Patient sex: M
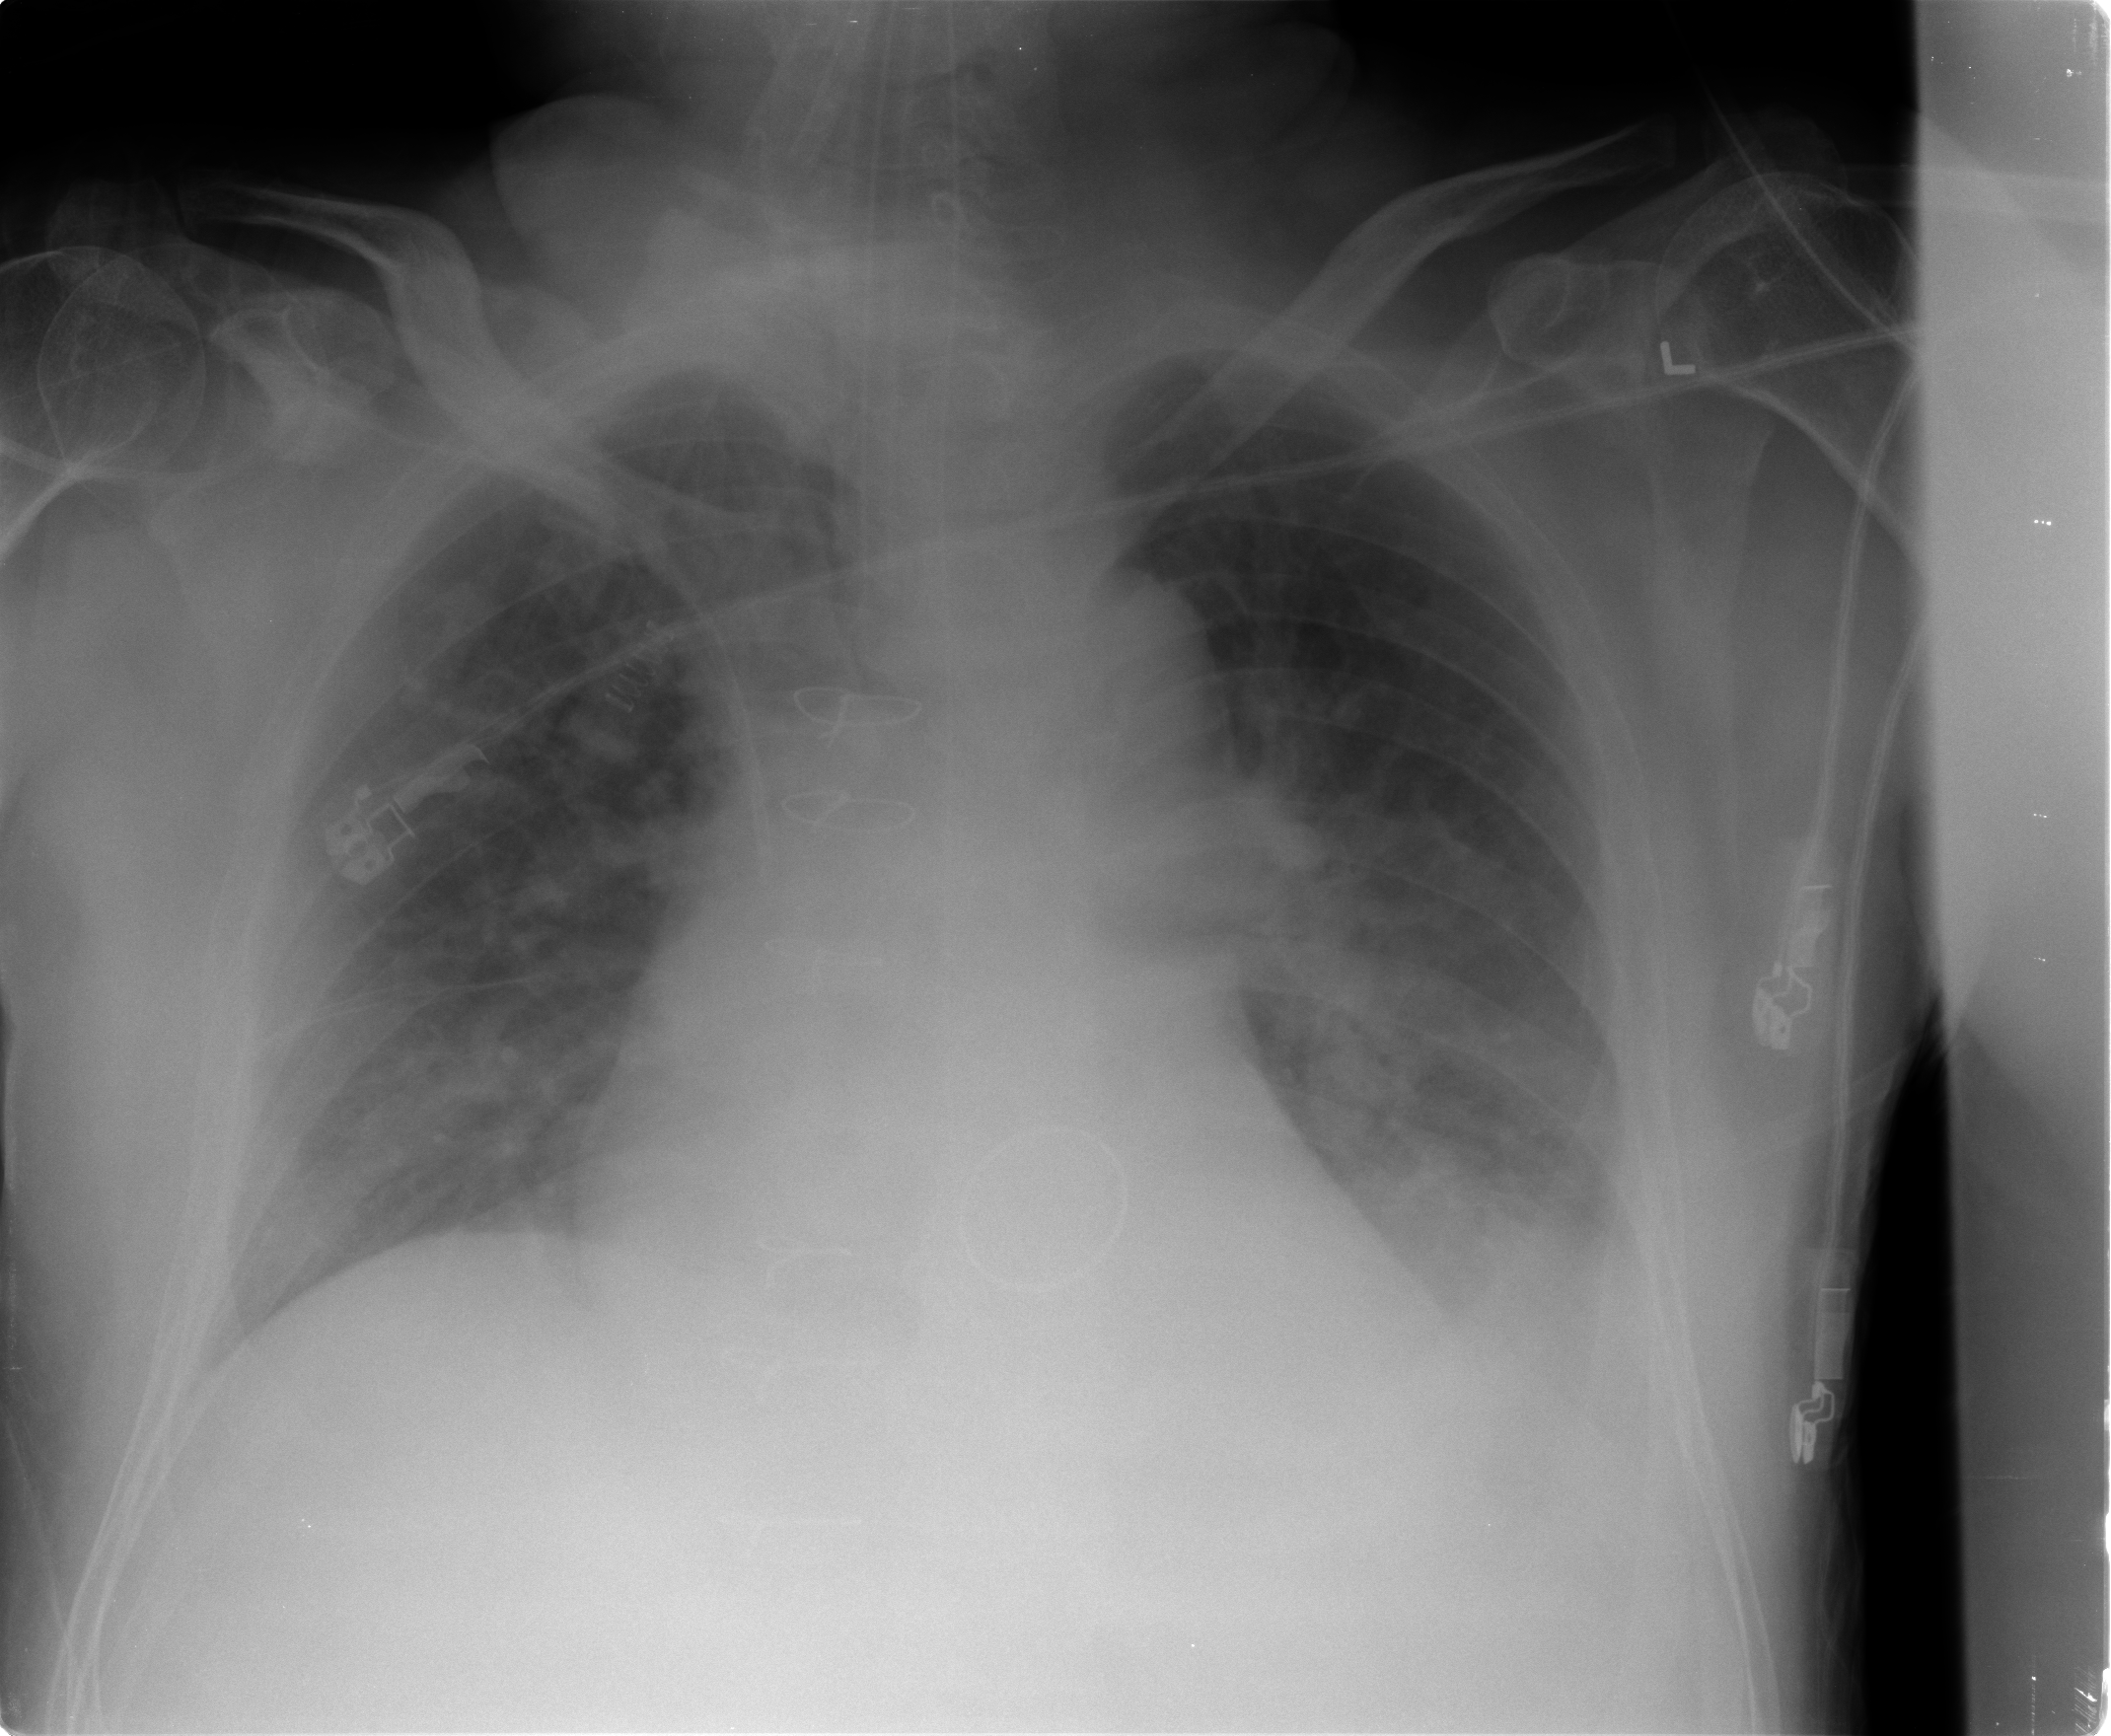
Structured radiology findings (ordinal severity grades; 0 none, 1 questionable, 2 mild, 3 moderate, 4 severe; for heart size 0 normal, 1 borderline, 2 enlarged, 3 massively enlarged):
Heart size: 1
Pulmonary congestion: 2
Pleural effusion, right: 0
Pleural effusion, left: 2
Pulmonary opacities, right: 2
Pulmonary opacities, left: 2
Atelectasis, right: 2
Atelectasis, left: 2